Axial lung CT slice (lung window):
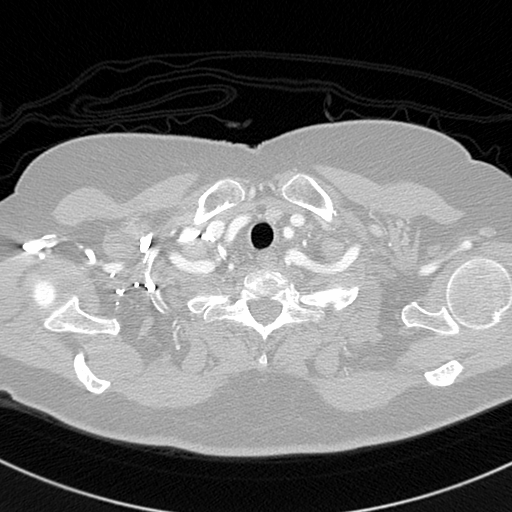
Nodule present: no